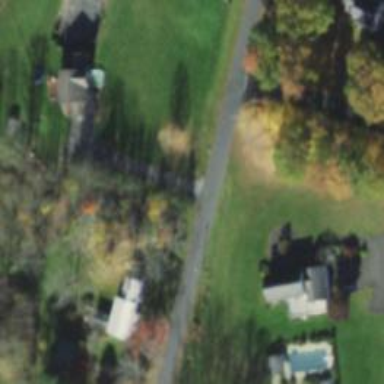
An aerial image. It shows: Residential road.